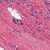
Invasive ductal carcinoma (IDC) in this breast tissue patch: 0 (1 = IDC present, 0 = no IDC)